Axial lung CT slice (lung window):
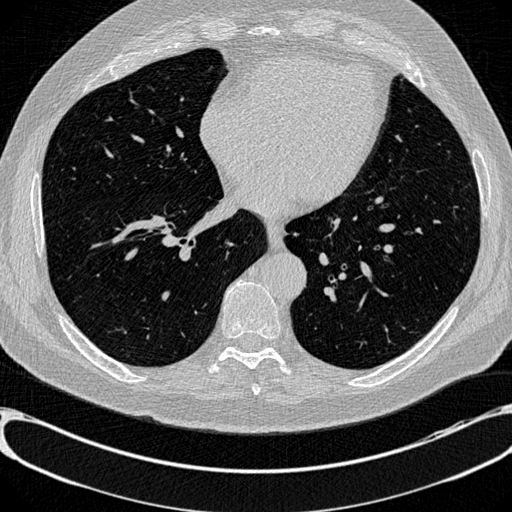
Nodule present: no